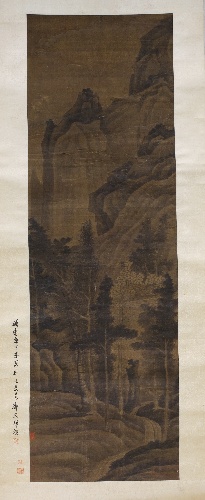
Title: 明/清　佚名　董源(僞款)　高樹叠嶂圖　軸|Mountain Landscape
Artist: Unidentified artist|Dong Yuan
Artist bio: |Chinese, active 930s–960s
Object type: Hanging scroll
Classification: Paintings
Medium: Hanging scroll; ink on silk
Culture: China
Period: Ming (1368–1644) or Qing dynasty (1644–1911)
Dimensions: 63 1/8 x 19 15/16 in. (160.3 x 50.6 cm)
Department: Asian Art
Credit line: From the Collection of A. W. Bahr, Purchase, Fletcher Fund, 1947
Accession year: 1947
Repository: Metropolitan Museum of Art, New York, NY
Tags: Mountains|Landscapes